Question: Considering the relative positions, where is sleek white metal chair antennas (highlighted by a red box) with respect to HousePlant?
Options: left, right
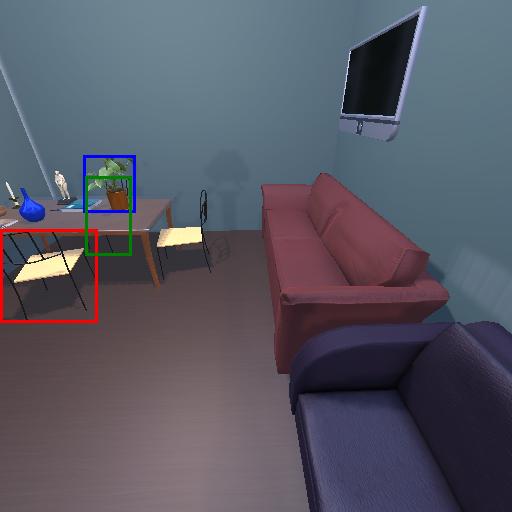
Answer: left